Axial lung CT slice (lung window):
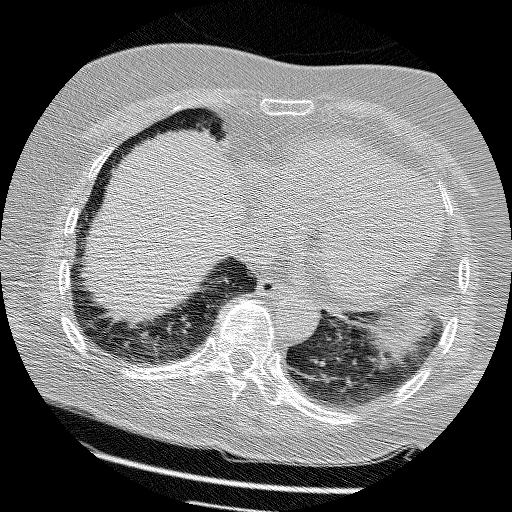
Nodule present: no